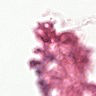
Metastatic tissue present: no